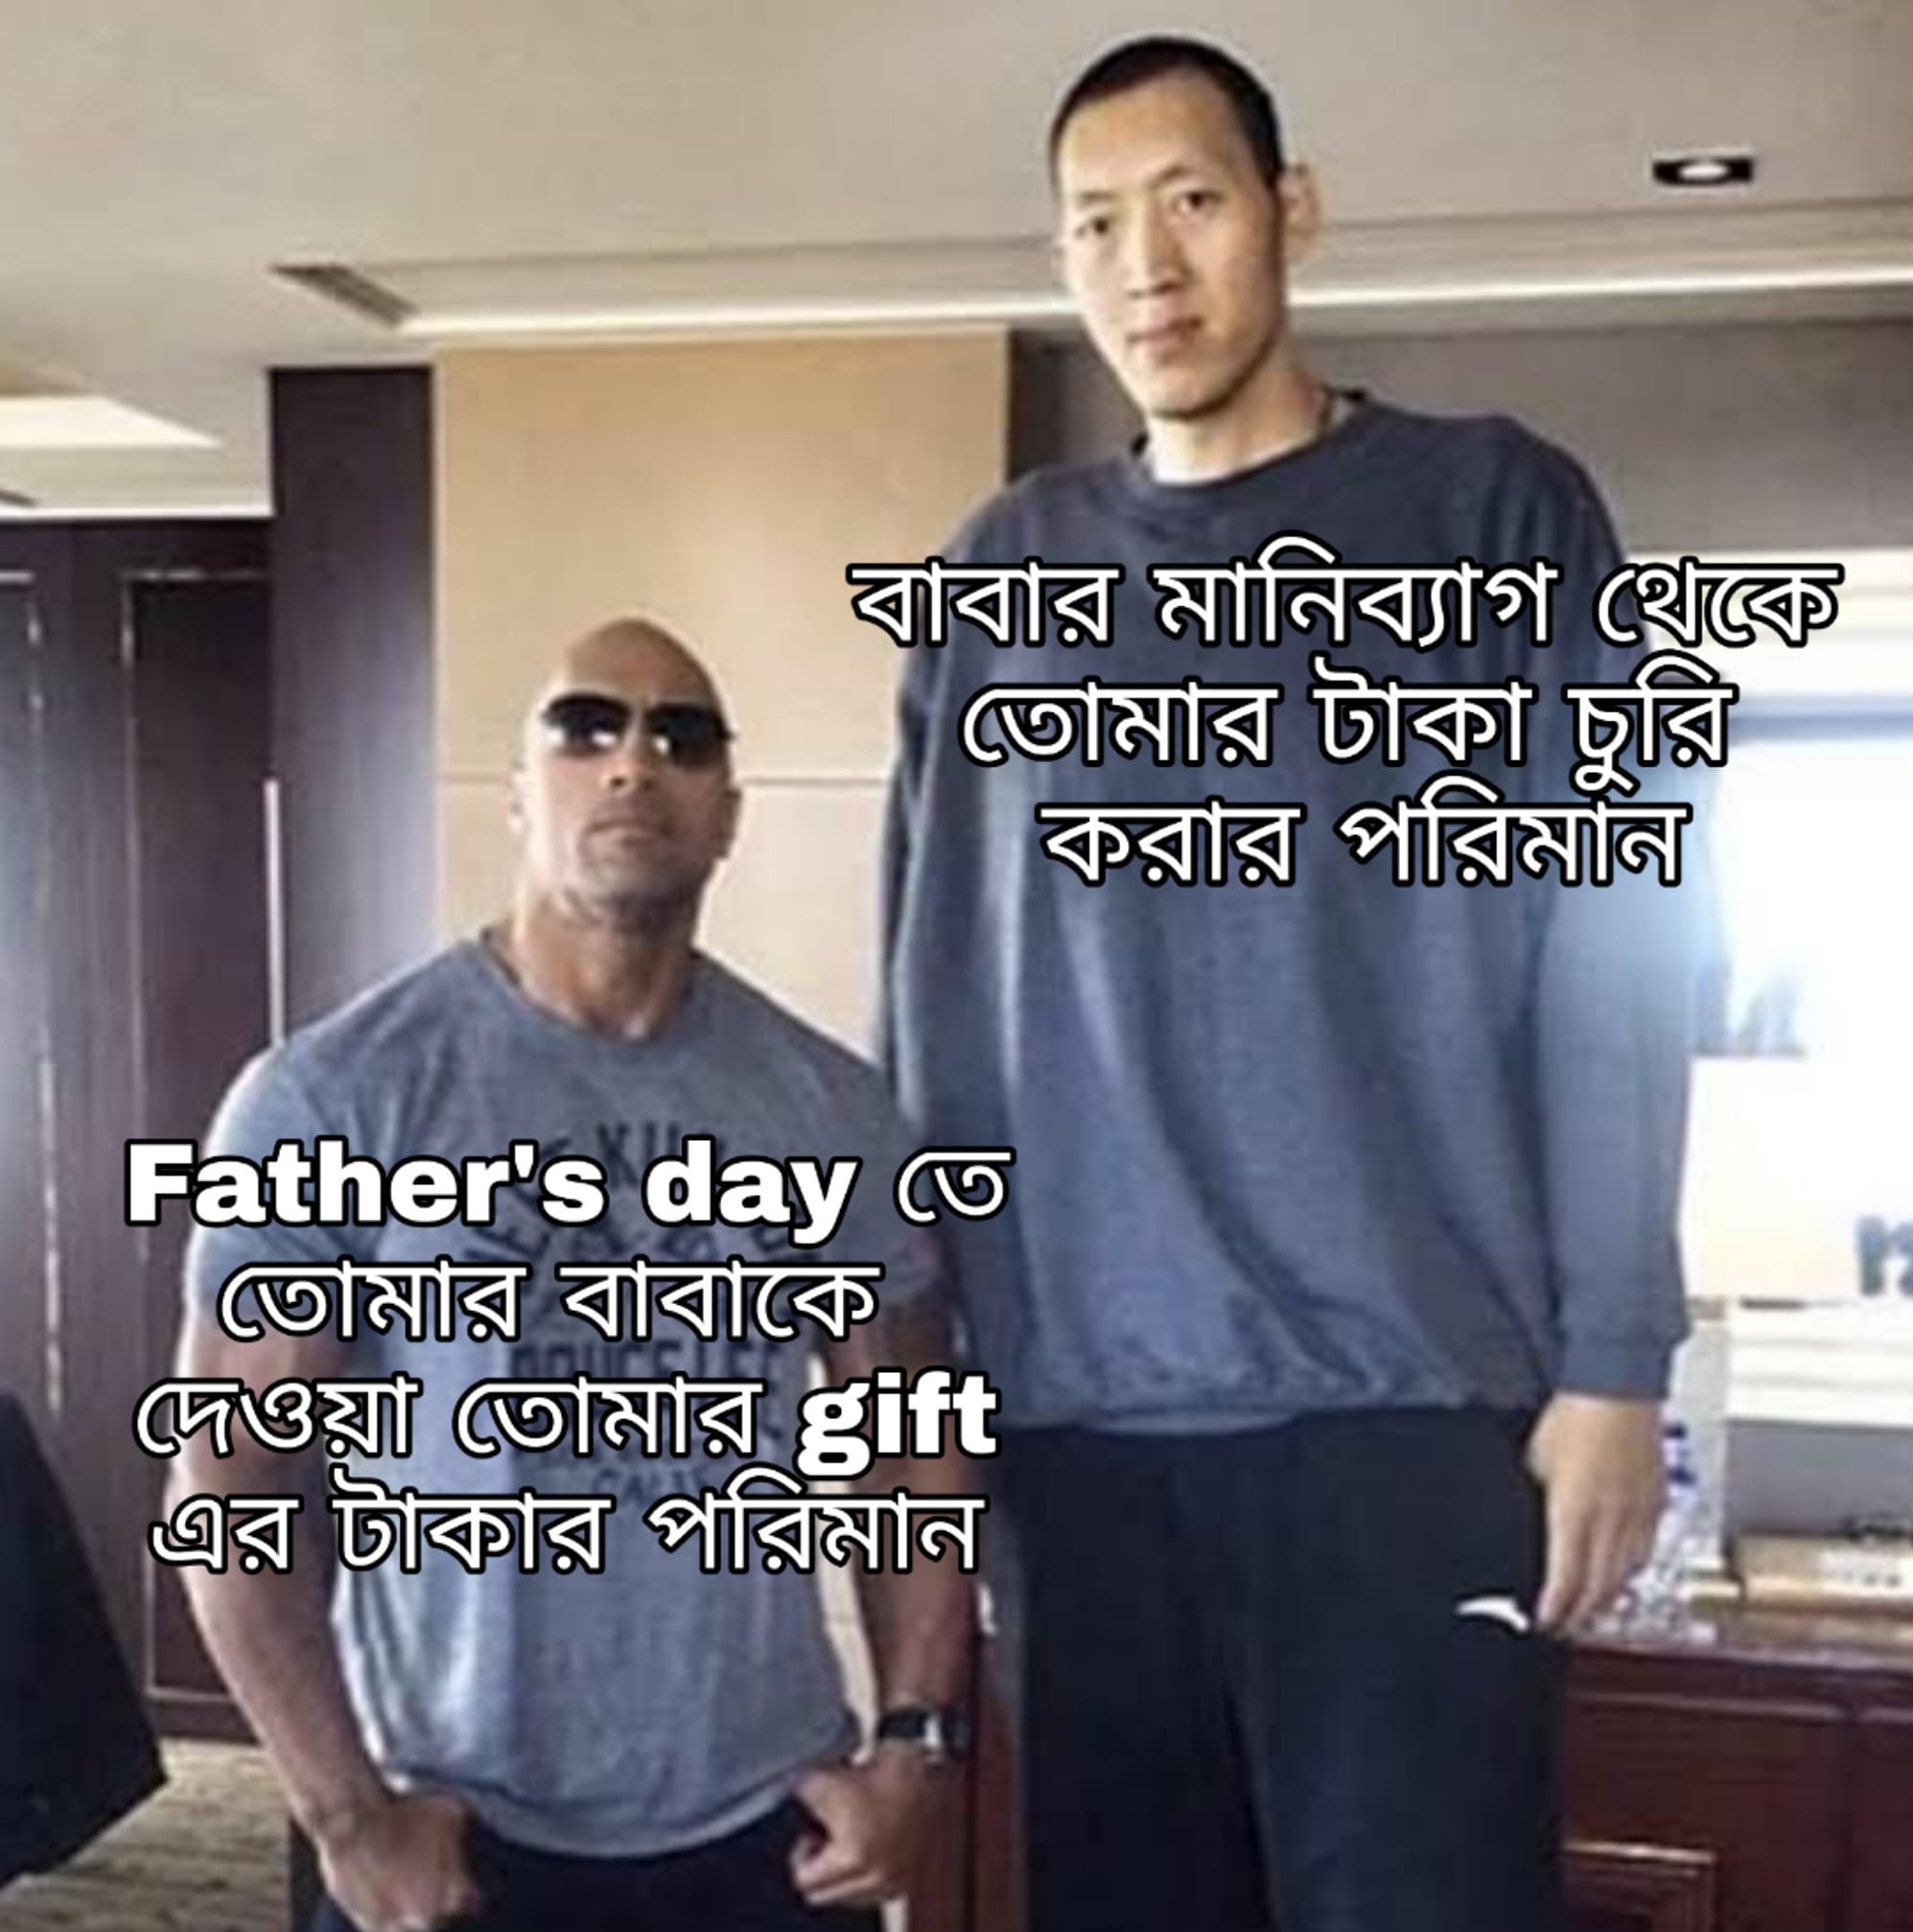
Caption: বাবার মানিব্যাগ থেকে তোমার টাকা চুরি করার পরিমান    Father's day তে তোমার বাবাকে দেওয়া তোমার gift এর টাকার পরিমান
Label: non-hate